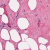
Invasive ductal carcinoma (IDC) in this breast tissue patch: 0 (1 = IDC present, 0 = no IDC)